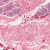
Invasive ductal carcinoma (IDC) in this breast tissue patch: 0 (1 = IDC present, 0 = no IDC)